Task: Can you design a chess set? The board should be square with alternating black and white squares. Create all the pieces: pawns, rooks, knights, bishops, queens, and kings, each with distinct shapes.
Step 285:
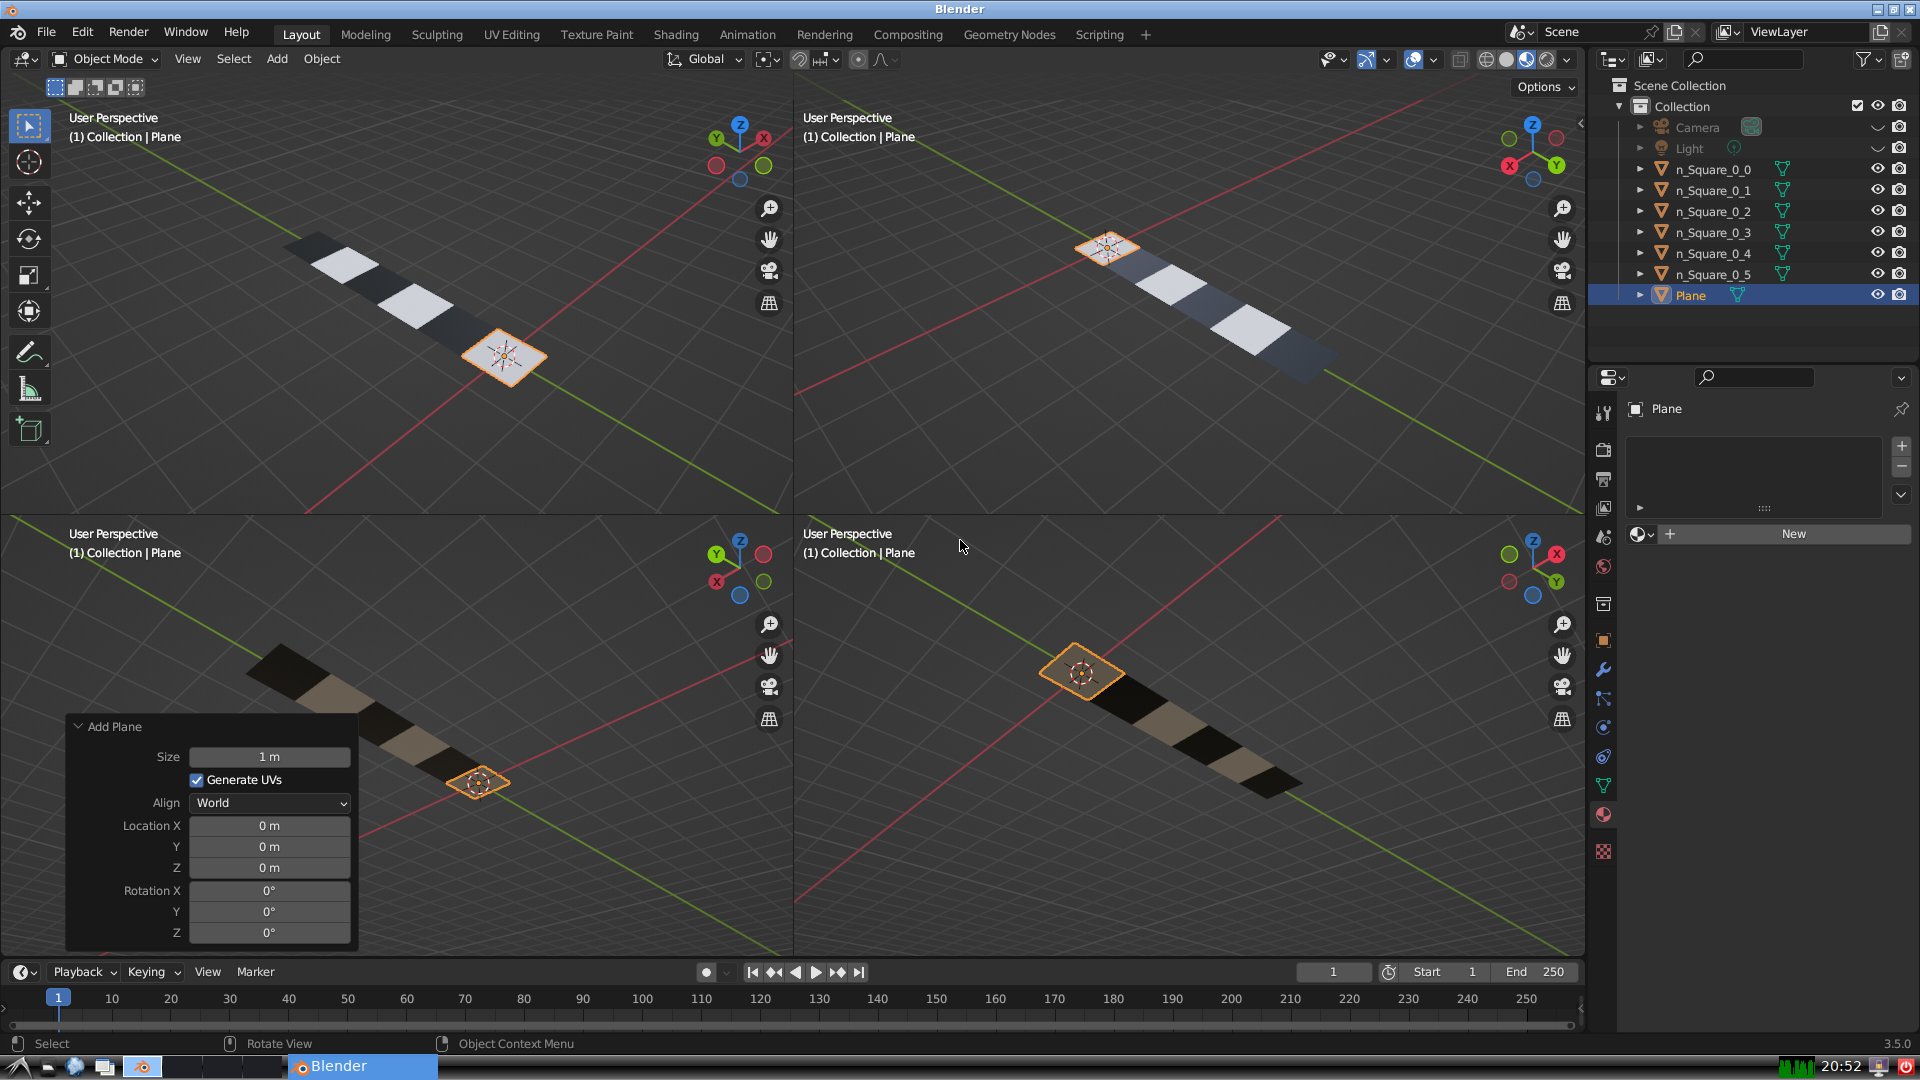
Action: {"key_press": ['Ctrl, Home']}